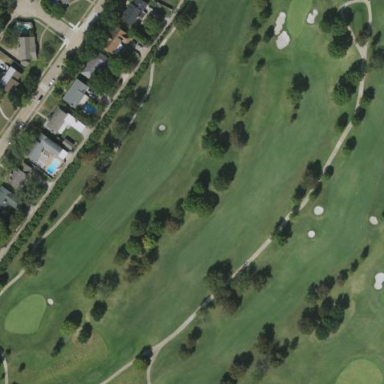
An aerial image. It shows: Grassy area designated as golf fairway.